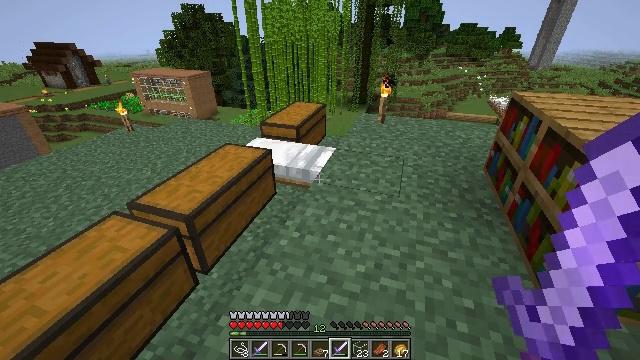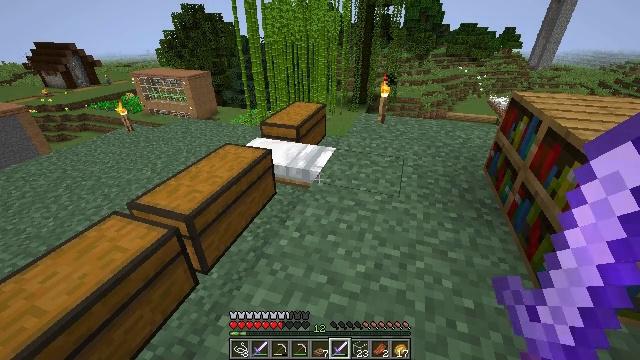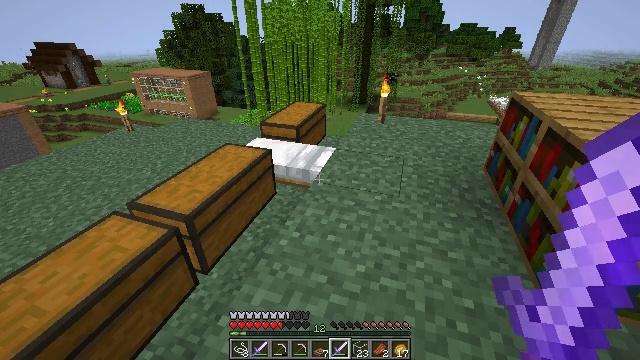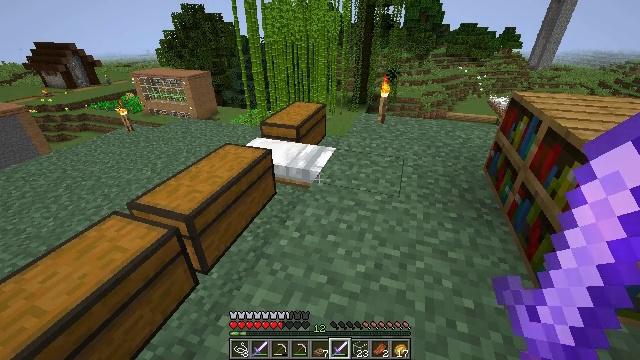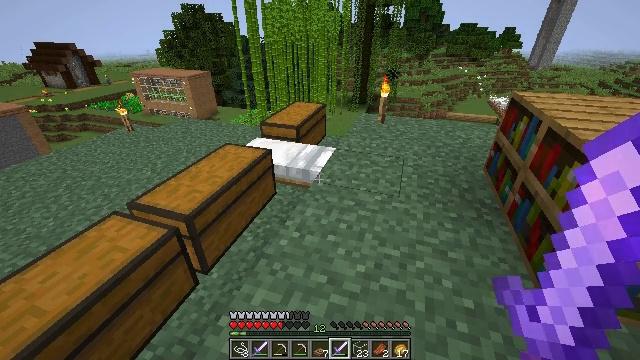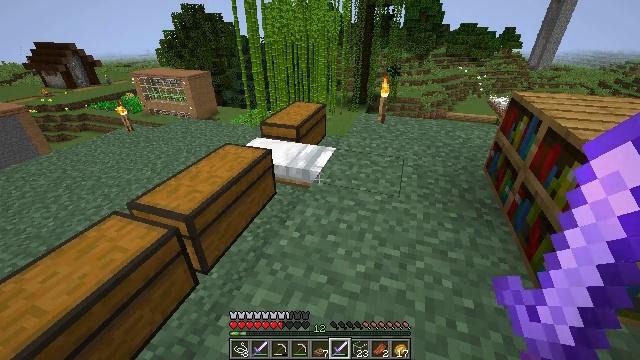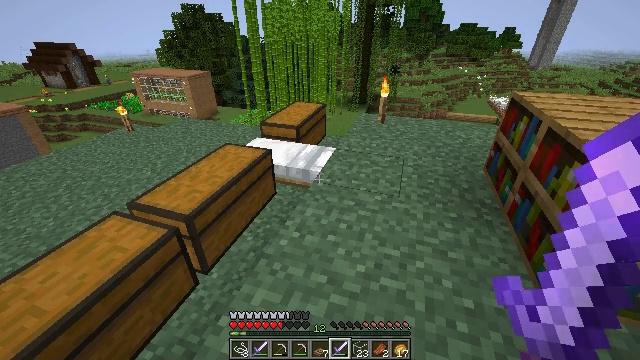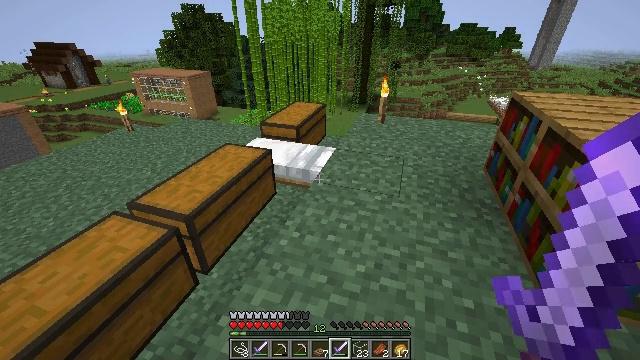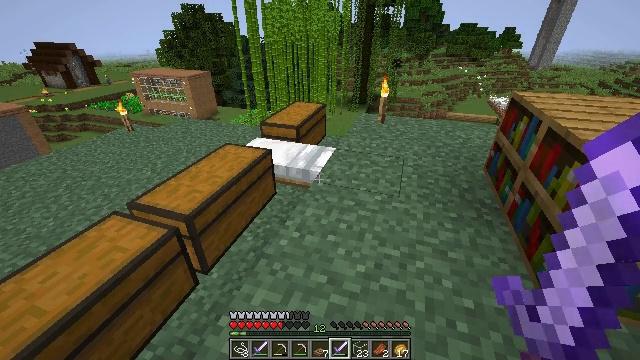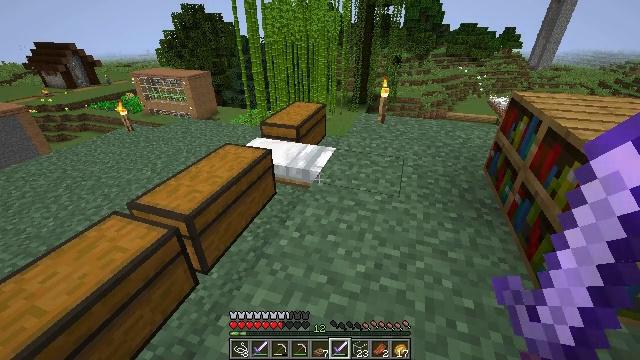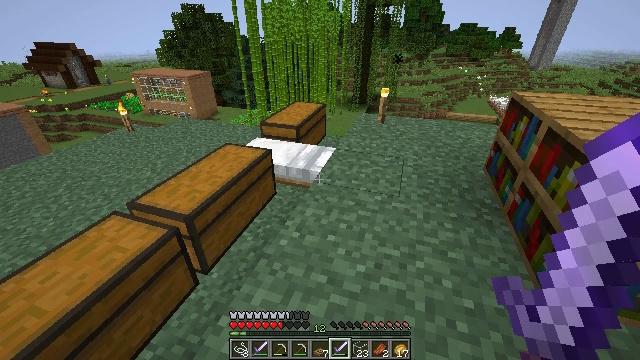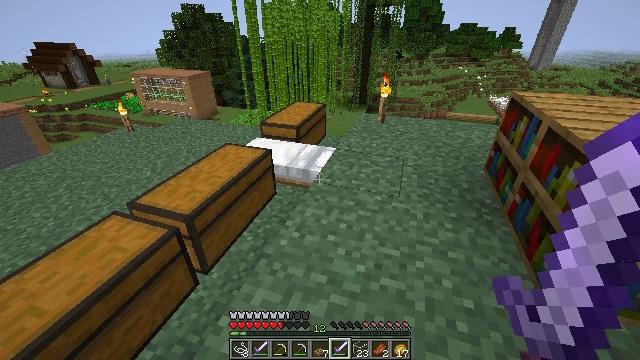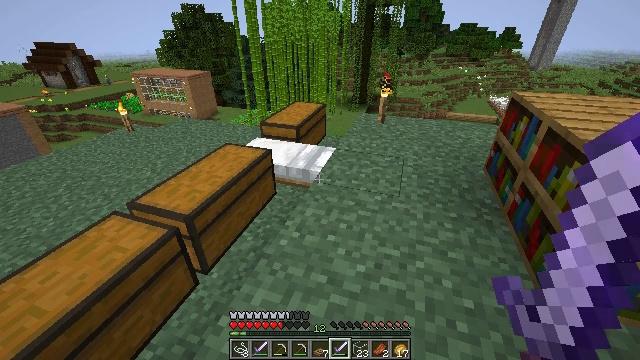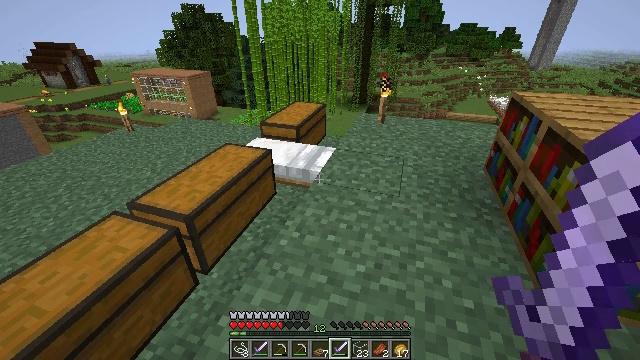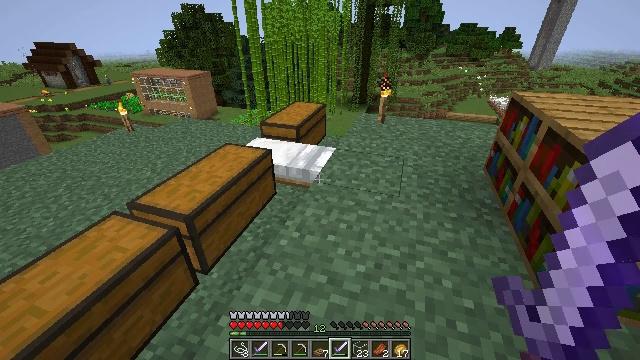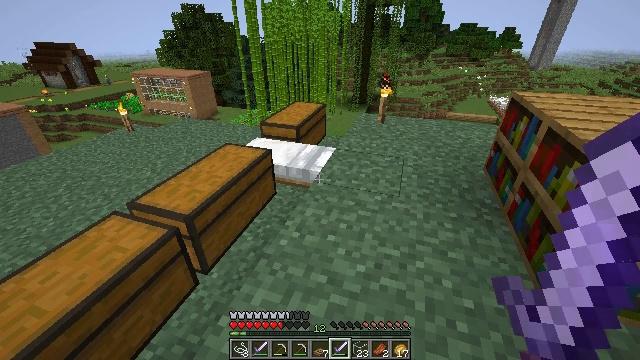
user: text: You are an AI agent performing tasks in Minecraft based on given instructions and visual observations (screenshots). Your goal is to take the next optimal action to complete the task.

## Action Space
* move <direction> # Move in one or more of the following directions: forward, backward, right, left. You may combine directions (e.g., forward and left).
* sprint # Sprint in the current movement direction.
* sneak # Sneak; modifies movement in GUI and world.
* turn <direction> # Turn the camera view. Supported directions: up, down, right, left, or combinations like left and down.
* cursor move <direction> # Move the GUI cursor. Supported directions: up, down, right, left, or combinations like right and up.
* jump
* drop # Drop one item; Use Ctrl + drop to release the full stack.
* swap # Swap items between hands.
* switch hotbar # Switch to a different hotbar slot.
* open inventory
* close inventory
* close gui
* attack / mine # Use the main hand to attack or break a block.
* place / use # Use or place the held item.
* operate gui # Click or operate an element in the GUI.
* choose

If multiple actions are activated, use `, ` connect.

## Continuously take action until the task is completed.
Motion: motion action
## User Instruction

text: Use the crafting table to make a bookshelf.
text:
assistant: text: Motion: no_op
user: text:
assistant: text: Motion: no_op
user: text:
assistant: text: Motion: no_op
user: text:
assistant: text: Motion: no_op
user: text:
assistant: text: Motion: no_op
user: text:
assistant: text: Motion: no_op
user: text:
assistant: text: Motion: no_op
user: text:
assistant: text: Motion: no_op
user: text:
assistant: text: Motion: no_op
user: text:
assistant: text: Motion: no_op
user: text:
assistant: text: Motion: no_op
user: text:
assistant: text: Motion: no_op
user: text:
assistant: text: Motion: no_op
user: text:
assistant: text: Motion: no_op
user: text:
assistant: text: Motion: no_op
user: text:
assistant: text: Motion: no_op
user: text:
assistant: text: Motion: no_op
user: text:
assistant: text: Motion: no_op
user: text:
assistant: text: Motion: no_op
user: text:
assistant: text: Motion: no_op
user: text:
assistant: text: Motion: no_op
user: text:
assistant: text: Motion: no_op
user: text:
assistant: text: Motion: no_op
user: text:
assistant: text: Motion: no_op
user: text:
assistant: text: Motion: no_op
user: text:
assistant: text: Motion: no_op
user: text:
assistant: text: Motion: no_op
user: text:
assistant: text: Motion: no_op
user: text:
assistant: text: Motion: no_op
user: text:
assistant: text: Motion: no_op